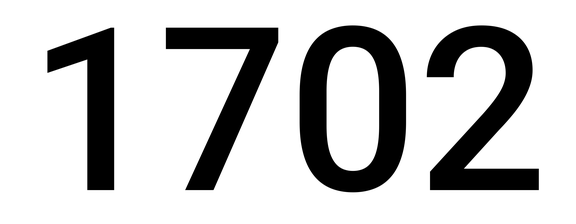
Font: Roboto_Medium